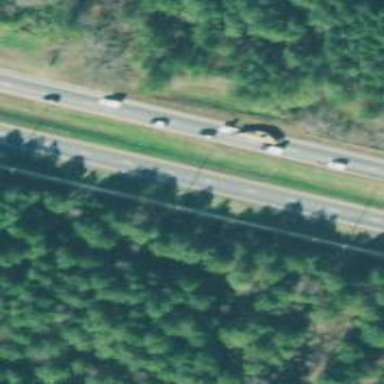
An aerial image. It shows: Asphalt road designated as trunk highway.